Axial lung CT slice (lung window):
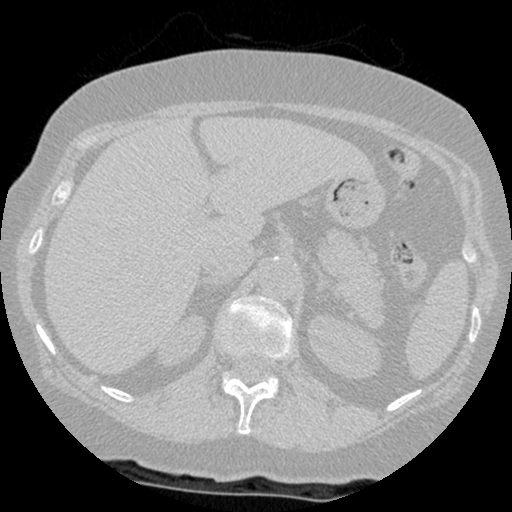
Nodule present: no